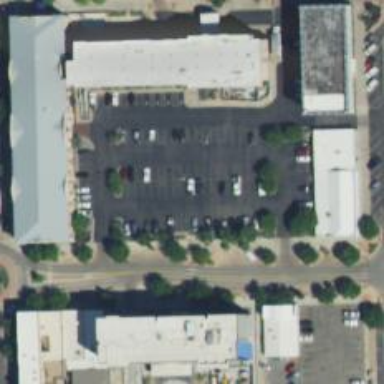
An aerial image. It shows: Parking space is available.